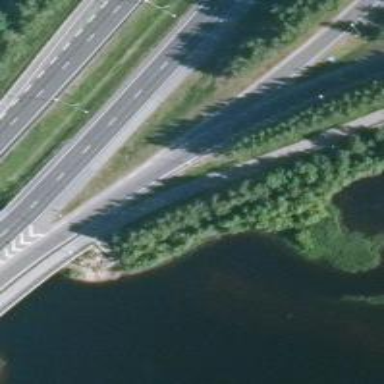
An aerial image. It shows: Trunk link road with asphalt surface.